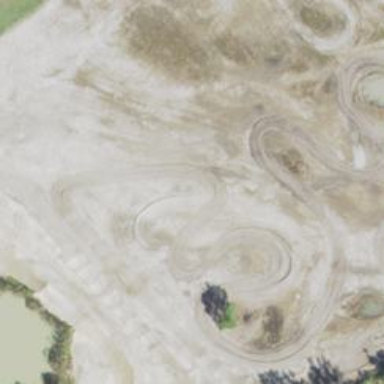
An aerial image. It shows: Motocross raceway for thrilling motocross sports.